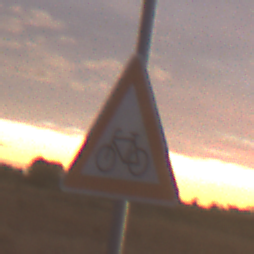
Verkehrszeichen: RadverkehrRechts
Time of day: SunriseSunset
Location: Outdoor (Nature)
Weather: PartlyCloudy
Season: NotSpecified
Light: Natural